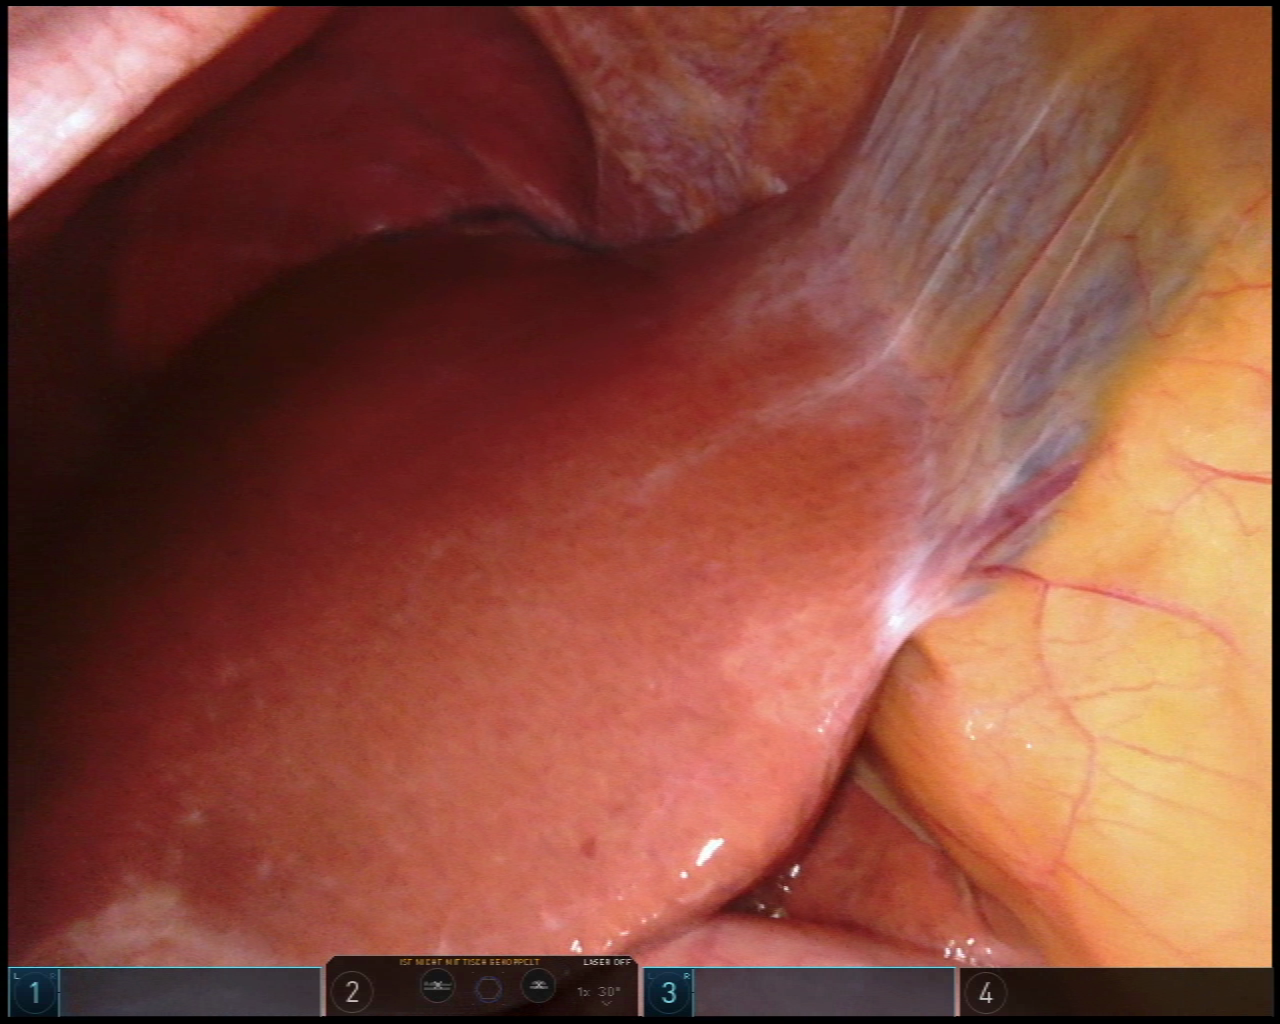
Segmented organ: liver
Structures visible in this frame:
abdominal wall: yes
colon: no
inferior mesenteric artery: no
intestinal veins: no
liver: yes
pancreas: no
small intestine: no
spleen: no
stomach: yes
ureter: no
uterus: no
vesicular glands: no